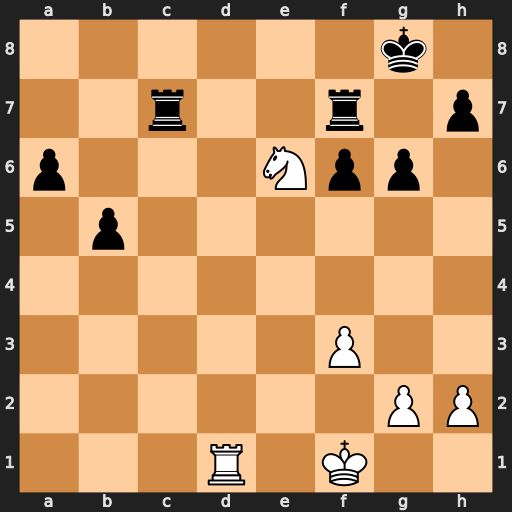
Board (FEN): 6k1/2r2r1p/p3Npp1/1p6/8/5P2/6PP/3R1K2
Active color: w
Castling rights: -
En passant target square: -
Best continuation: Rd8+ Rf8 Rxf8#